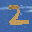
Label: 2